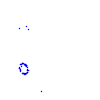
Particle: proton